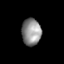
Tissue: skin
Cell type: Epithelial cells
Senescence score: 0.2776
Nuclear area (px): 505
Mean DAPI intensity: 143.638